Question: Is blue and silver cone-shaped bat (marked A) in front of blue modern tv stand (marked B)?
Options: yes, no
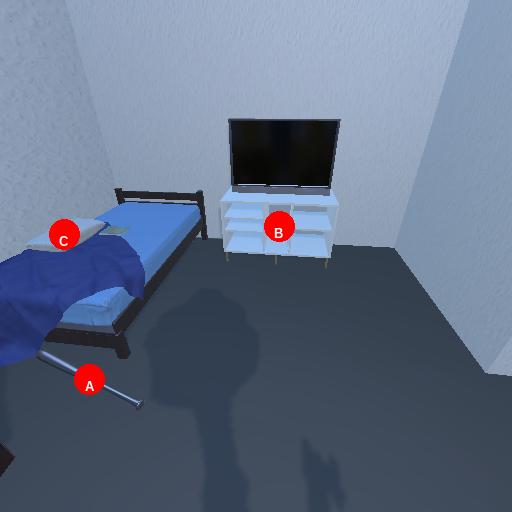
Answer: yes